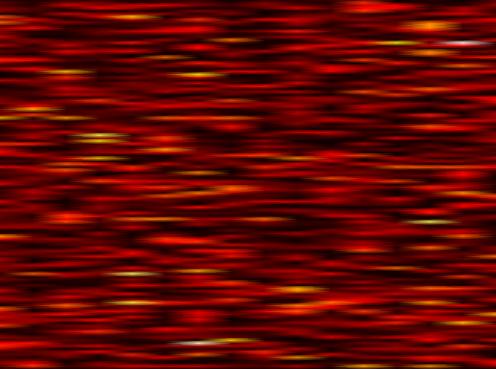
Label: OFDM